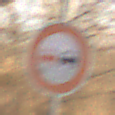
Verkehrszeichen: Ueberholverbot
Umgebung: Outdoor, Nature
Tageszeit: SunriseSunset
Wetter: PartlyCloudy
Licht: Natural
Jahreszeit: NotSpecified
Kontrast: MediumContrast